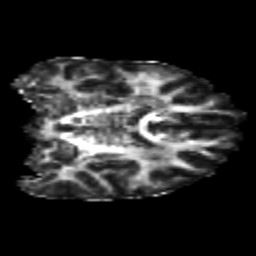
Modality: FA
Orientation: coronal
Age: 22
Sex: female
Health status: healthy
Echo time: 0.074 s